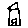
Label: house